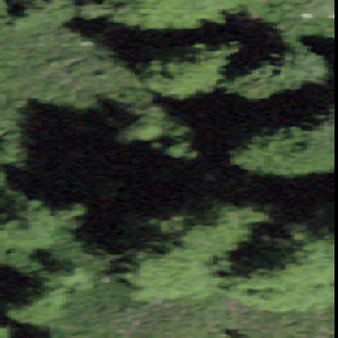
Label: other